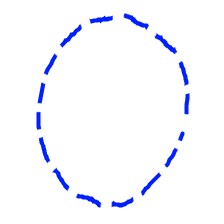
Shape: circle